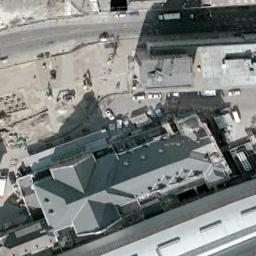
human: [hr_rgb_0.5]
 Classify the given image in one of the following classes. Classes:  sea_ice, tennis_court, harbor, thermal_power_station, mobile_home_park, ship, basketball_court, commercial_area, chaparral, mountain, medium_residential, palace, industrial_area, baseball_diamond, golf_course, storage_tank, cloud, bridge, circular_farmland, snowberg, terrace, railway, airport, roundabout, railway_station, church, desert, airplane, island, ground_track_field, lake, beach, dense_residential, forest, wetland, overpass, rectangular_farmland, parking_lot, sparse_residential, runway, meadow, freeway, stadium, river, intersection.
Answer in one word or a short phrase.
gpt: church